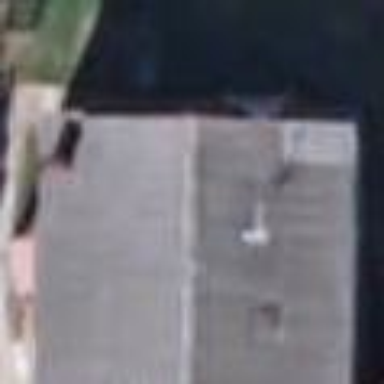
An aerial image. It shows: Simple house.